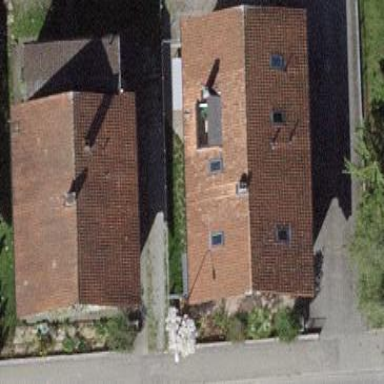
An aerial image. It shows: Detached building with gabled roof.